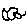
Label: cat